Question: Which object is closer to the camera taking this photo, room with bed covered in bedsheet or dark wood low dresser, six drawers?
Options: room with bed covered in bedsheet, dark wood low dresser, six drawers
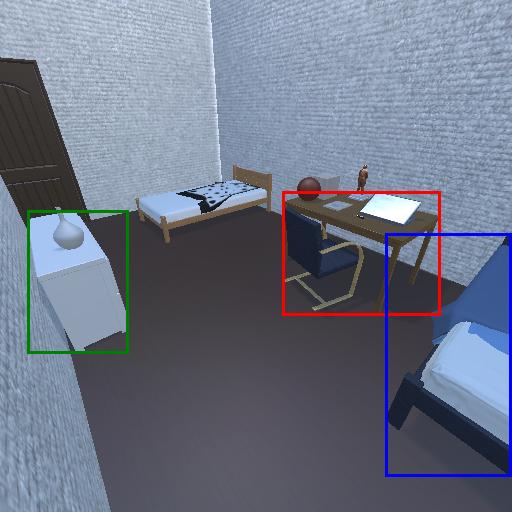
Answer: room with bed covered in bedsheet